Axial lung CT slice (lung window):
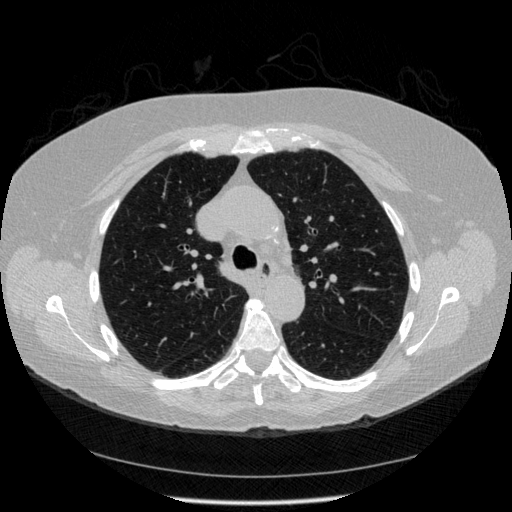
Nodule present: no